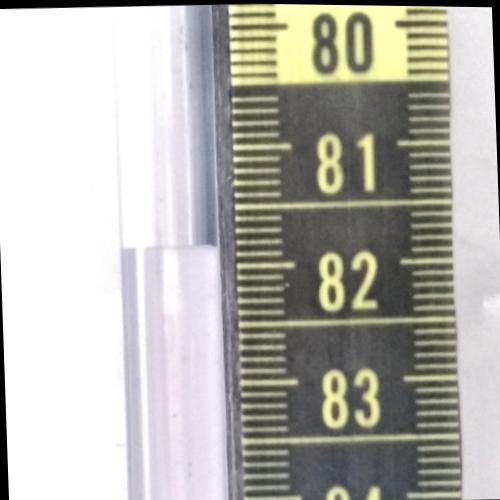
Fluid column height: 81.8 cm